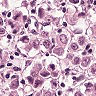
Metastatic tissue present: yes